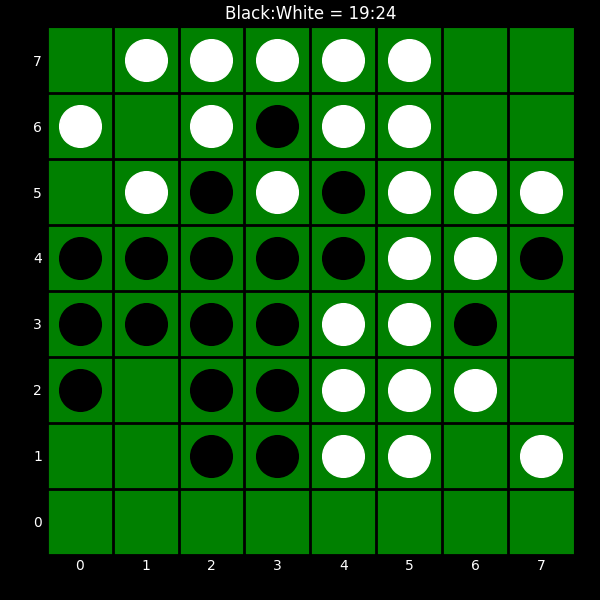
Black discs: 19
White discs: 24